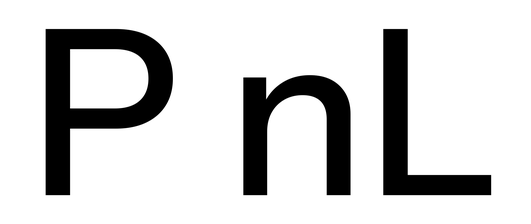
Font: InstrumentSans_Medium